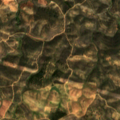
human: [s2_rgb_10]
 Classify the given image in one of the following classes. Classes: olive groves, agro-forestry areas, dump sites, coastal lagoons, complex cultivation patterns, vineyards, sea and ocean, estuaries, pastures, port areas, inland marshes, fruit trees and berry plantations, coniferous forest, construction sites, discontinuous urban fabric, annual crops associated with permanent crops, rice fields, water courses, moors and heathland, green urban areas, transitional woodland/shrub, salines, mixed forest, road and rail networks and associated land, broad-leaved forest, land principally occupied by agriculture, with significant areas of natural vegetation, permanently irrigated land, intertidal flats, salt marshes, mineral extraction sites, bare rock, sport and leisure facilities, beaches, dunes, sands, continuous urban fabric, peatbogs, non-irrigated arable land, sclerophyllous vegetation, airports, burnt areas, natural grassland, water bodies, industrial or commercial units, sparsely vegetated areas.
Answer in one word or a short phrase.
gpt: land principally occupied by agriculture, with significant areas of natural vegetation, sclerophyllous vegetation, transitional woodland/shrub